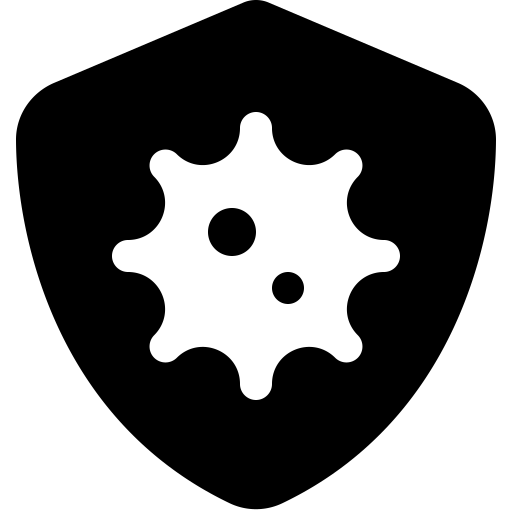
Tags: icon, FontAwesome, fa-icon, solid, shield, virus